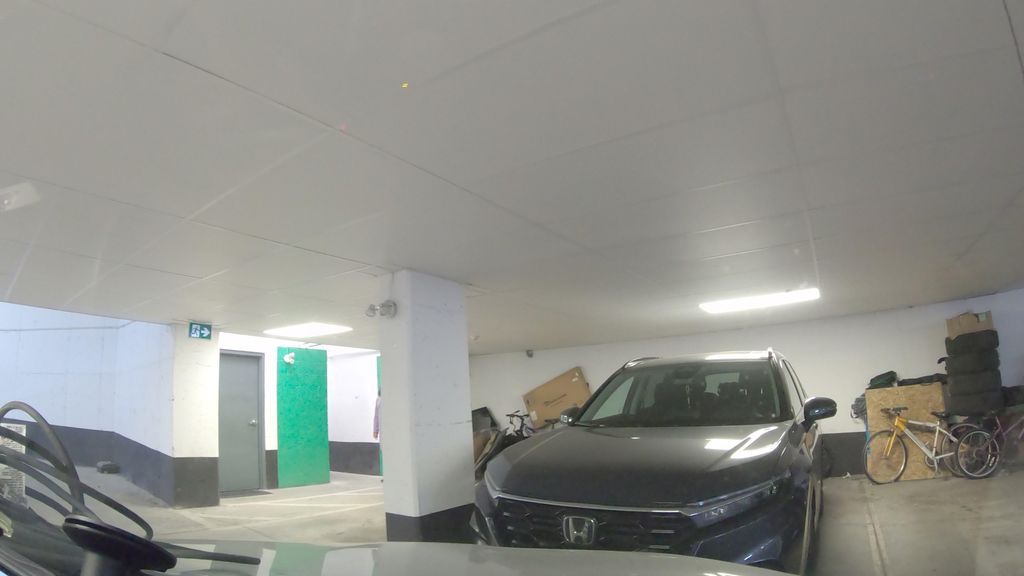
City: toronto